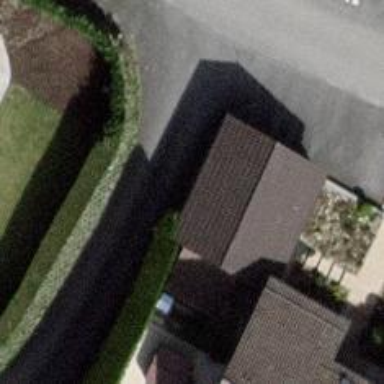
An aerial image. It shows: Garage.